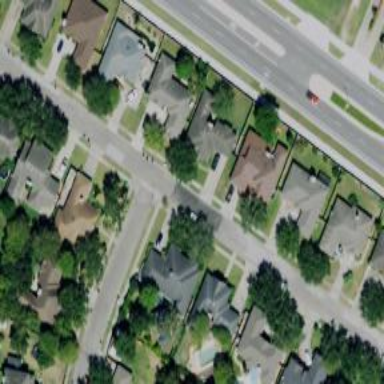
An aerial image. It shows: Residential road.